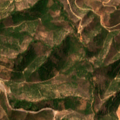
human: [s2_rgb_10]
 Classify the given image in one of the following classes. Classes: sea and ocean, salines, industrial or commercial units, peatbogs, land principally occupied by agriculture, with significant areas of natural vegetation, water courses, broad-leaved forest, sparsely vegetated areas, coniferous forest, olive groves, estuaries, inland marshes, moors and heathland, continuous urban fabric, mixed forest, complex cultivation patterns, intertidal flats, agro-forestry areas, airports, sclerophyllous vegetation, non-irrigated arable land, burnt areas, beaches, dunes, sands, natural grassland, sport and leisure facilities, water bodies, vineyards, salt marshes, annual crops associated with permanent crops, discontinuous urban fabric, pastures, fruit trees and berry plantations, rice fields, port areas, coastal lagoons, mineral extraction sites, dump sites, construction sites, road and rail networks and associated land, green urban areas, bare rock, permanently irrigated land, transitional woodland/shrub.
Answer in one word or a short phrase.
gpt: sclerophyllous vegetation, transitional woodland/shrub